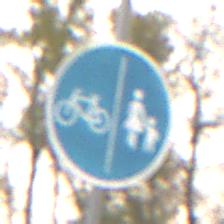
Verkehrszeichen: GetrennterRadUndGehwegRadwegLinks
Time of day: MorningAfternoon
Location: Outdoor (Nature)
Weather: Overcast
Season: NotSpecified
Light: Natural